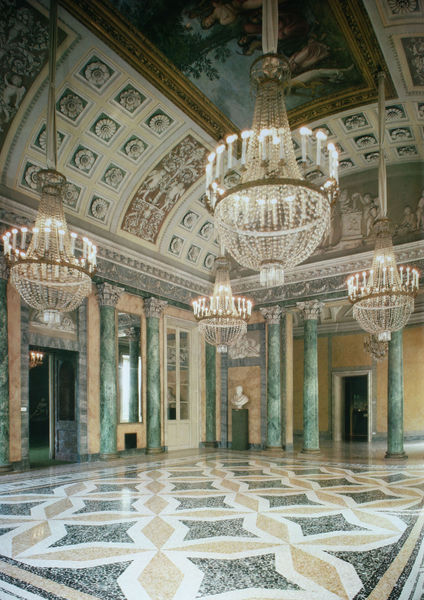
Titel: Parnass-Saal (Speisesaal)
Künstler: Leopoldo Pollack
Standort: Mailand
Institution: Villa Reale
Schlagwörter: grün, blumen, glas, licht, marmor, raum, schwarz, säulen, tür, weiss, blüten, rot, schloss, beige, spiegel, boden, gold, decke, klassizismus, engel, türen, fußboden, saal, fliessen, büste, ornamente, wandgemälde, kerzen, kronleuchter, leuchter, lüster, stuck, innenansicht, granit, halle, foto, fotografie, gewölbe, palast, fliesen, mosaik, kapitell, intarsien, geometrisch, rauten, gesims, kristall, residenz, kassetten, kassettendecke, deckengemälde, fresko, lich, korinthisch, türkei, tonnengewölbe, landshut, ballsaal, deckenfresko, prunksaal, deckenbild, gemalde, mosche, chandeliers, marbel